Question: Can you please let me know how I can create a Two columns Look up combobox in Excel VBA UserForm? I am looking to create some thing like this:

I know we can add Items to combobox using a method like this:
'''
Private Sub UserForm_Initialize()
With Me.ComboBox1
.AddItem "215"
.AddItem "316"
.AddItem "485"
End With
End Sub
'''
but I need to generate a associated value with 215,316,485 and so on valyes like hammer,...
Thanks for your time,
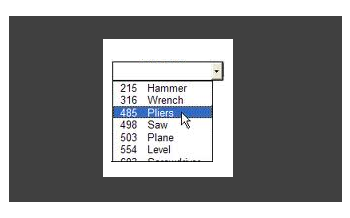
Answer: Fill a two-dimensional array and set the 'List' property of the ComboBox to that array:
'''
Dim listEntries(3, 2) As Variant
listEntries(0, 0) = "215"
listEntries(0, 1) = "Hammer"
listEntries(1, 0) = "316"
listEntries(1, 1) = "Wrench"
listEntries(2, 0) = "485"
listEntries(2, 1) = "Pliers"
Me.ComboBox1.List = listEntries
'''
You may also need to adjust the 'ColumnWidths' and 'TextColumn' properties accordingly